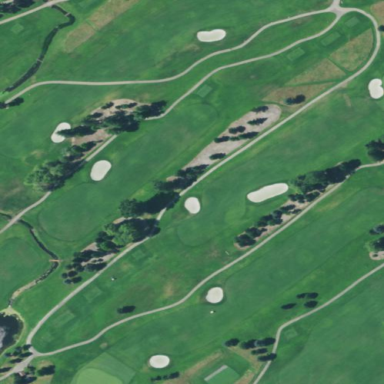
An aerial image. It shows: Golf fairway surrounded by grass.